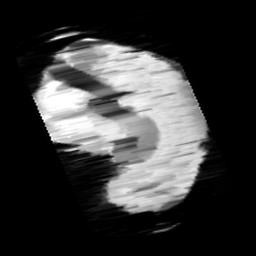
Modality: minIP
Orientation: sagittal
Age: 10
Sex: female
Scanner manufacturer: siemens
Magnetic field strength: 3 T
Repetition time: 0.027 s
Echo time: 0.02 s